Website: crate-barrel
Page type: gifting
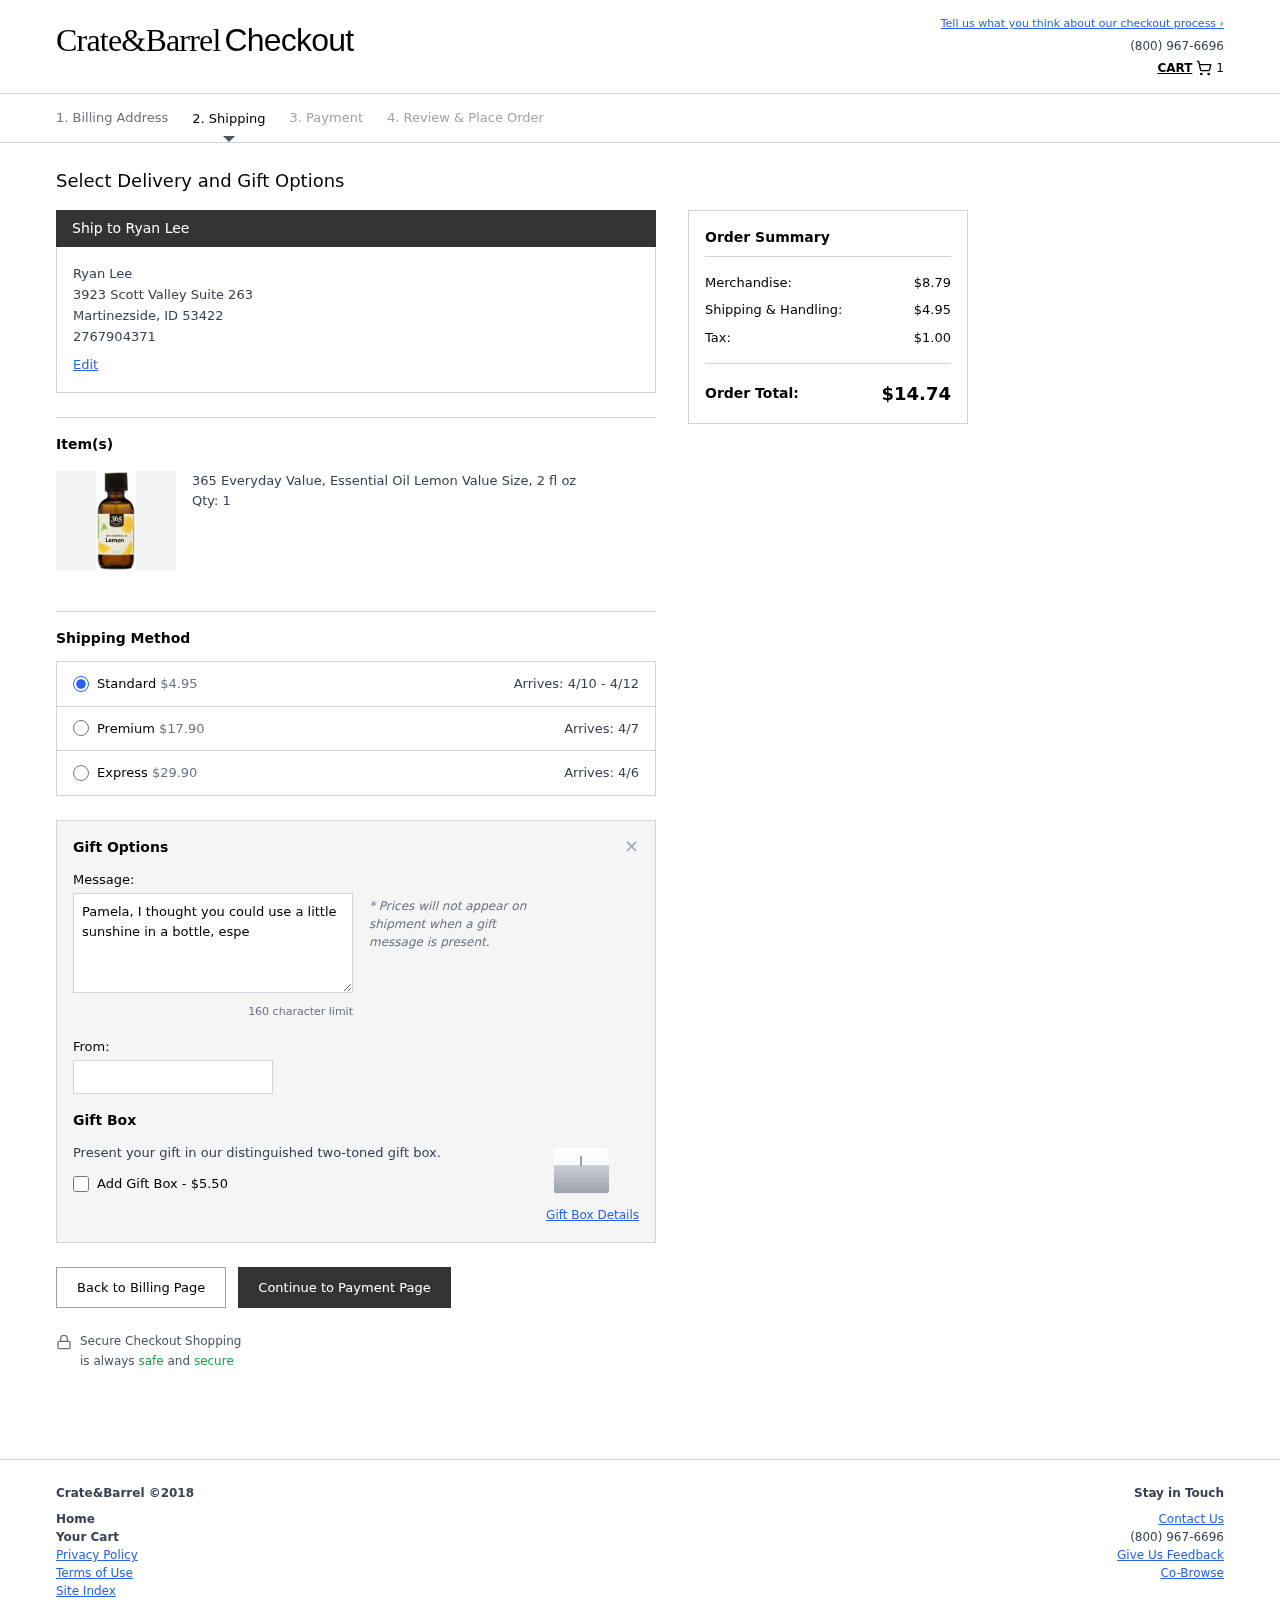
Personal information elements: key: PII_CITY
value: Martinezside
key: PII_FULLNAME
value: Ryan Lee
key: PII_GIFT_FIRSTNAME
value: Pamela
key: PII_GIFT_MESSAGE
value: Pamela, I thought you could use a little sunshine in a bottle, especially during those cozy moments at home. Here’s to fresh vibes and brightening every day! Enjoy!
Ryan
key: PII_PHONE
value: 2767904371
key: PII_POSTCODE
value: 53422
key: PII_STATE_ABBR
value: ID
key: PII_STREET
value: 3923 Scott Valley Suite 263
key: PII_FULLNAME2
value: Ryan Lee
Product elements: key: PRODUCT1_NAME
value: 365 Everyday Value, Essential Oil Lemon Value Size, 2 fl oz
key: PRODUCT1_QUANTITY
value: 1
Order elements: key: ORDER_NUM_ITEMS
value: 1
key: ORDER_SHIPPING_COST
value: $4.95
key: ORDER_DELIVERY_DATE_RANGE
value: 4/10 - 4/12
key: ORDER_PREMIUM_SHIPPING
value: $17.90
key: ORDER_PREMIUM_DATE
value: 4/7
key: ORDER_EXPRESS_SHIPPING
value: $29.90
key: ORDER_EXPRESS_DATE
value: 4/6
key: ORDER_SUBTOTAL
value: $8.79
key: ORDER_TAX
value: $1.00
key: ORDER_TOTAL
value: $14.74